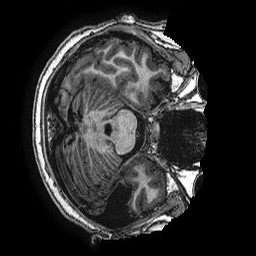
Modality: T1w
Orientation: axial
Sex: female
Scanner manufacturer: ge
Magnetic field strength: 3 T
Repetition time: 0.00766 s
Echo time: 0.003476 s